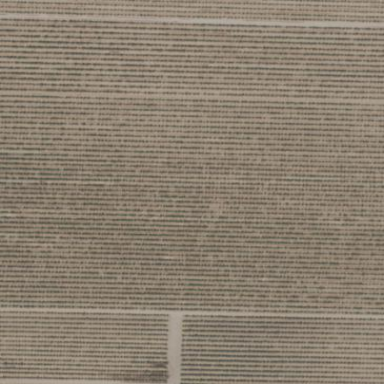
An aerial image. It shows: Vineyard.